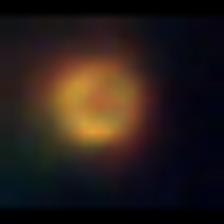
Taxon: NanoPlankton
Group: Other